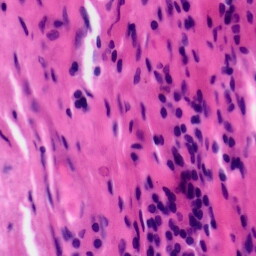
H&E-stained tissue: Tonsil